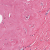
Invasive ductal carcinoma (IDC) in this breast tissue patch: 0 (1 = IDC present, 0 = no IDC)